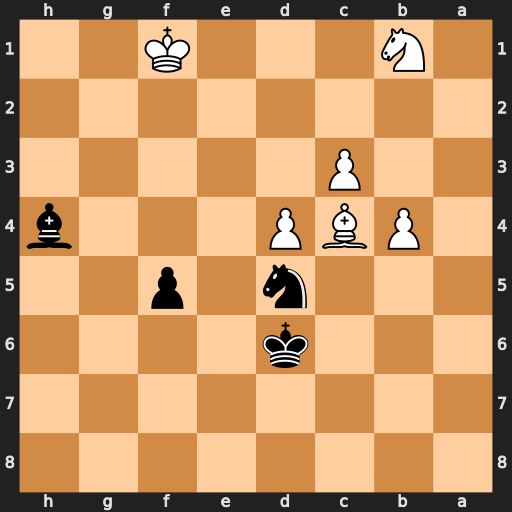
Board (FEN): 8/8/3k4/3n1p2/1PBP3b/2P5/8/1N3K2
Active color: b
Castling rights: -
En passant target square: -
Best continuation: Ne3+ Ke2 Nxc4